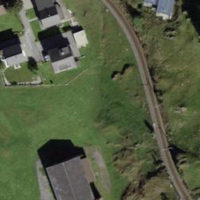
EUNIS habitat code: 55
Species observed at this site:
Parnassia palustris